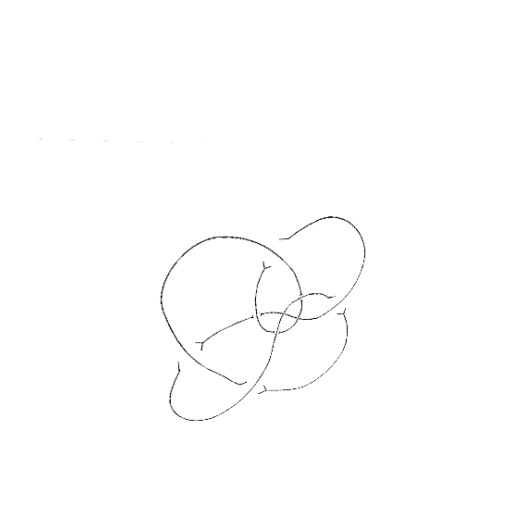
Crossing number: 9